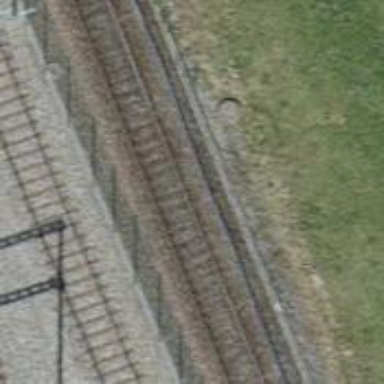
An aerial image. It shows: Railway with electrified contact lines.